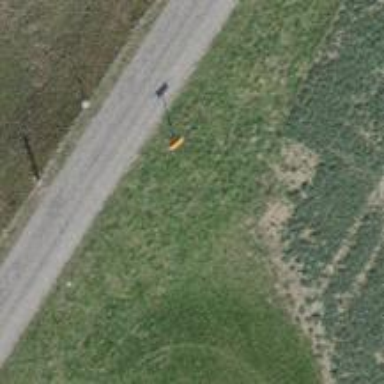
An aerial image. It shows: Aerial marker on support pole.